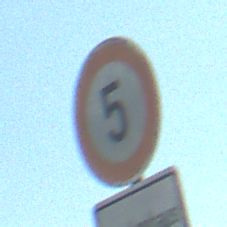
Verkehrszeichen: Geschwindigkeit5
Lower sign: HinweisDurchVerbaleAngabe11
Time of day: MorningAfternoon
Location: Outdoor (Special)
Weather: Clear
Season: NotSpecified
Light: Natural